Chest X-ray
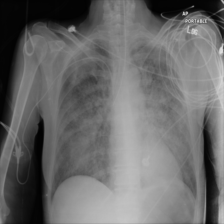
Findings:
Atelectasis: negative
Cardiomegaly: negative
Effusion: negative
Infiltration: positive
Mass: negative
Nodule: negative
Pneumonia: negative
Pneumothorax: negative
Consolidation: negative
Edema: negative
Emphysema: negative
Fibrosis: negative
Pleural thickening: negative
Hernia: negative